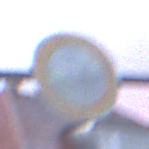
Verkehrszeichen: VerbotFahrzeugeAllerArt
Umgebung: Outdoor, Urban
Tageszeit: SunriseSunset
Wetter: PartlyCloudy
Licht: Natural
Jahreszeit: NotSpecified
Kontrast: LowContrast